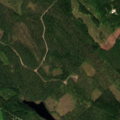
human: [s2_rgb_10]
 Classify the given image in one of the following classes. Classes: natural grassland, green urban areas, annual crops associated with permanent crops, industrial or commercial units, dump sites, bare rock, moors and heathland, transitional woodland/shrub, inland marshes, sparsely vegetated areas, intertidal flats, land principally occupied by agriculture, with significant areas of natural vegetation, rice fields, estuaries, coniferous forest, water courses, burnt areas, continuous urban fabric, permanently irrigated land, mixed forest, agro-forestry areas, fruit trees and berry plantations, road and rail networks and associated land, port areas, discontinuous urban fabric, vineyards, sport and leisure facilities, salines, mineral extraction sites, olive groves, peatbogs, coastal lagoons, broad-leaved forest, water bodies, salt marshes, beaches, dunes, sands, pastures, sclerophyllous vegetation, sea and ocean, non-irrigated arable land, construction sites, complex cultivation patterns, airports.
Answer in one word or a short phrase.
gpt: coniferous forest, mixed forest